Question: <URL>
In the example above I have 3 buttons, orange, green and red.
On hover each reveals a [ - ] and a [ + ] button with a class of 'btn_action'.
On click I'm trying to grab the numerical value from the target color button and then increment or decrement it by 1.
Currently I'm getting NaN on my parseInt function:
'''
$('.btn_action').unbind('click').bind('click', function() {
var type = $(this).data('type').toString();
console.log(color);
console.log(type);
// this is returning NaN, it should be returning 1:
var number = parseInt($('option_'+color).text(), 10);
console.log(number);
if (type === 'plus') {
// number = number + 1;
$('option_'+color).text(number + 1);
console.log(number);
}
});
'''

Thoughts on where I'm going wrong?
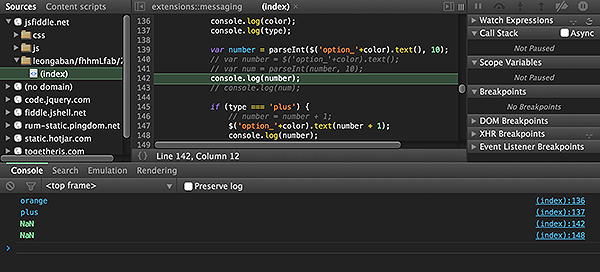
Answer: You should use '.' for class
'''
var number = parseInt($('.option_'+color).text(), 10);
'''
But you should use unary '+' Generally more efficient than parseInt
'''
var number = +$('.option_'+color).text();
'''